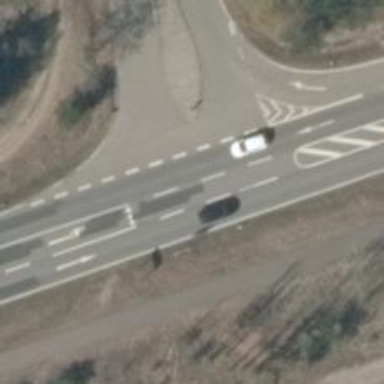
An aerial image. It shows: Secondary road with asphalt surface.